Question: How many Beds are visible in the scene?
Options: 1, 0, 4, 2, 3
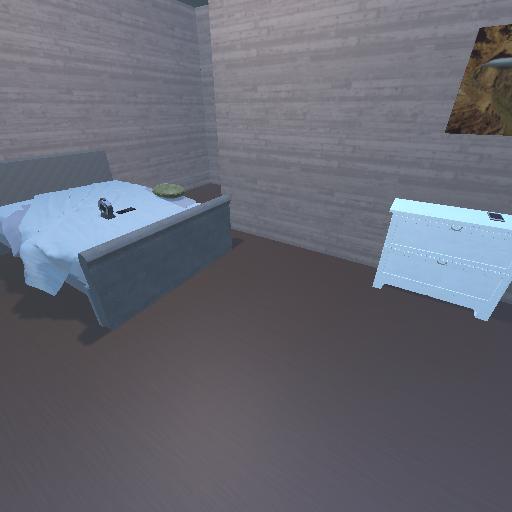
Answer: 1